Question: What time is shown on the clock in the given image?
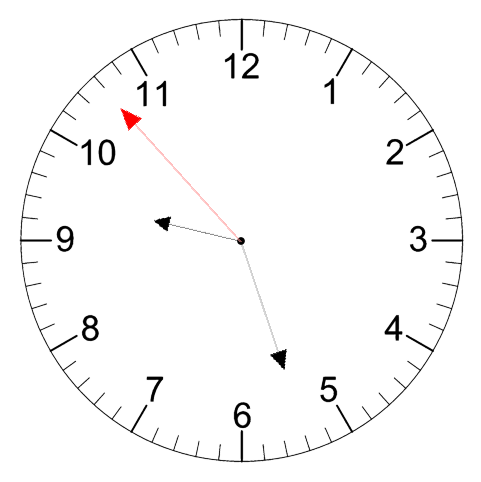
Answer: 09:26:53